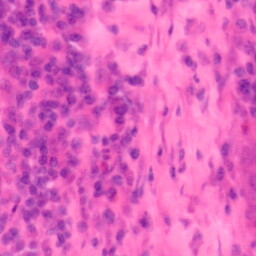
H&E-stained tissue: Colon